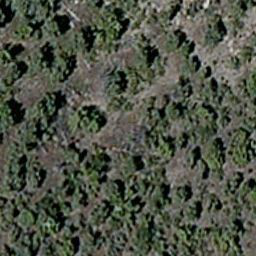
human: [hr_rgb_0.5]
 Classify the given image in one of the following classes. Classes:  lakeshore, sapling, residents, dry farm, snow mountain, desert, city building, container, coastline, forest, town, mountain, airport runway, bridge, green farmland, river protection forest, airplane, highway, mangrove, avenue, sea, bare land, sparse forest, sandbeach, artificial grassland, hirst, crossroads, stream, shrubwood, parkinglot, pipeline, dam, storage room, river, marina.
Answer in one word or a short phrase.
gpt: sparse forest